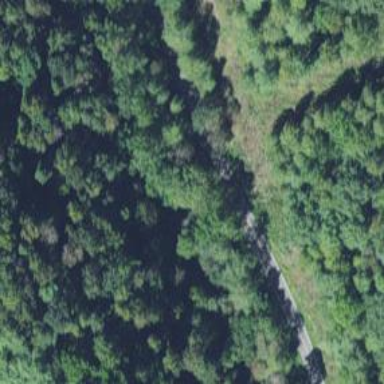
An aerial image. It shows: Culvert tunnel.